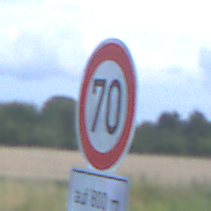
Verkehrszeichen: Geschwindigkeit70
Zusatzzeichen unten: LaengeEinerStrecke5
Umgebung: Outdoor, Nature
Tageszeit: MorningAfternoon
Wetter: PartlyCloudy
Licht: Natural
Jahreszeit: NotSpecified
Kontrast: MediumContrast